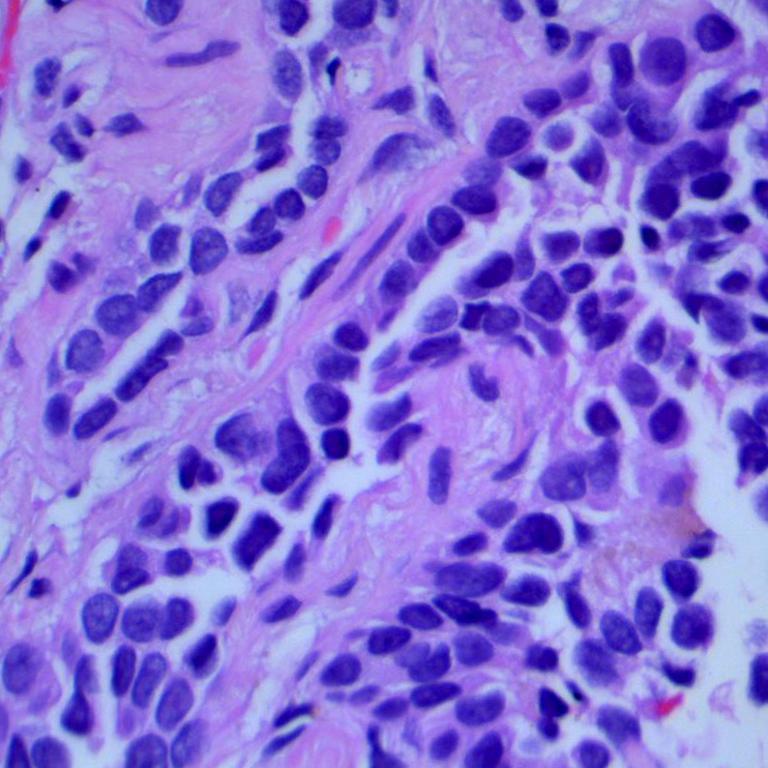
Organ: lung
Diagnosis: adenocarcinomas